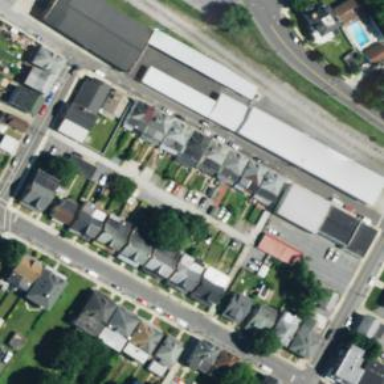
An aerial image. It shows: Alleyway designated as service road.